Field crop: maize
Growth stage: 2
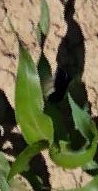
Species: maize